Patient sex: M
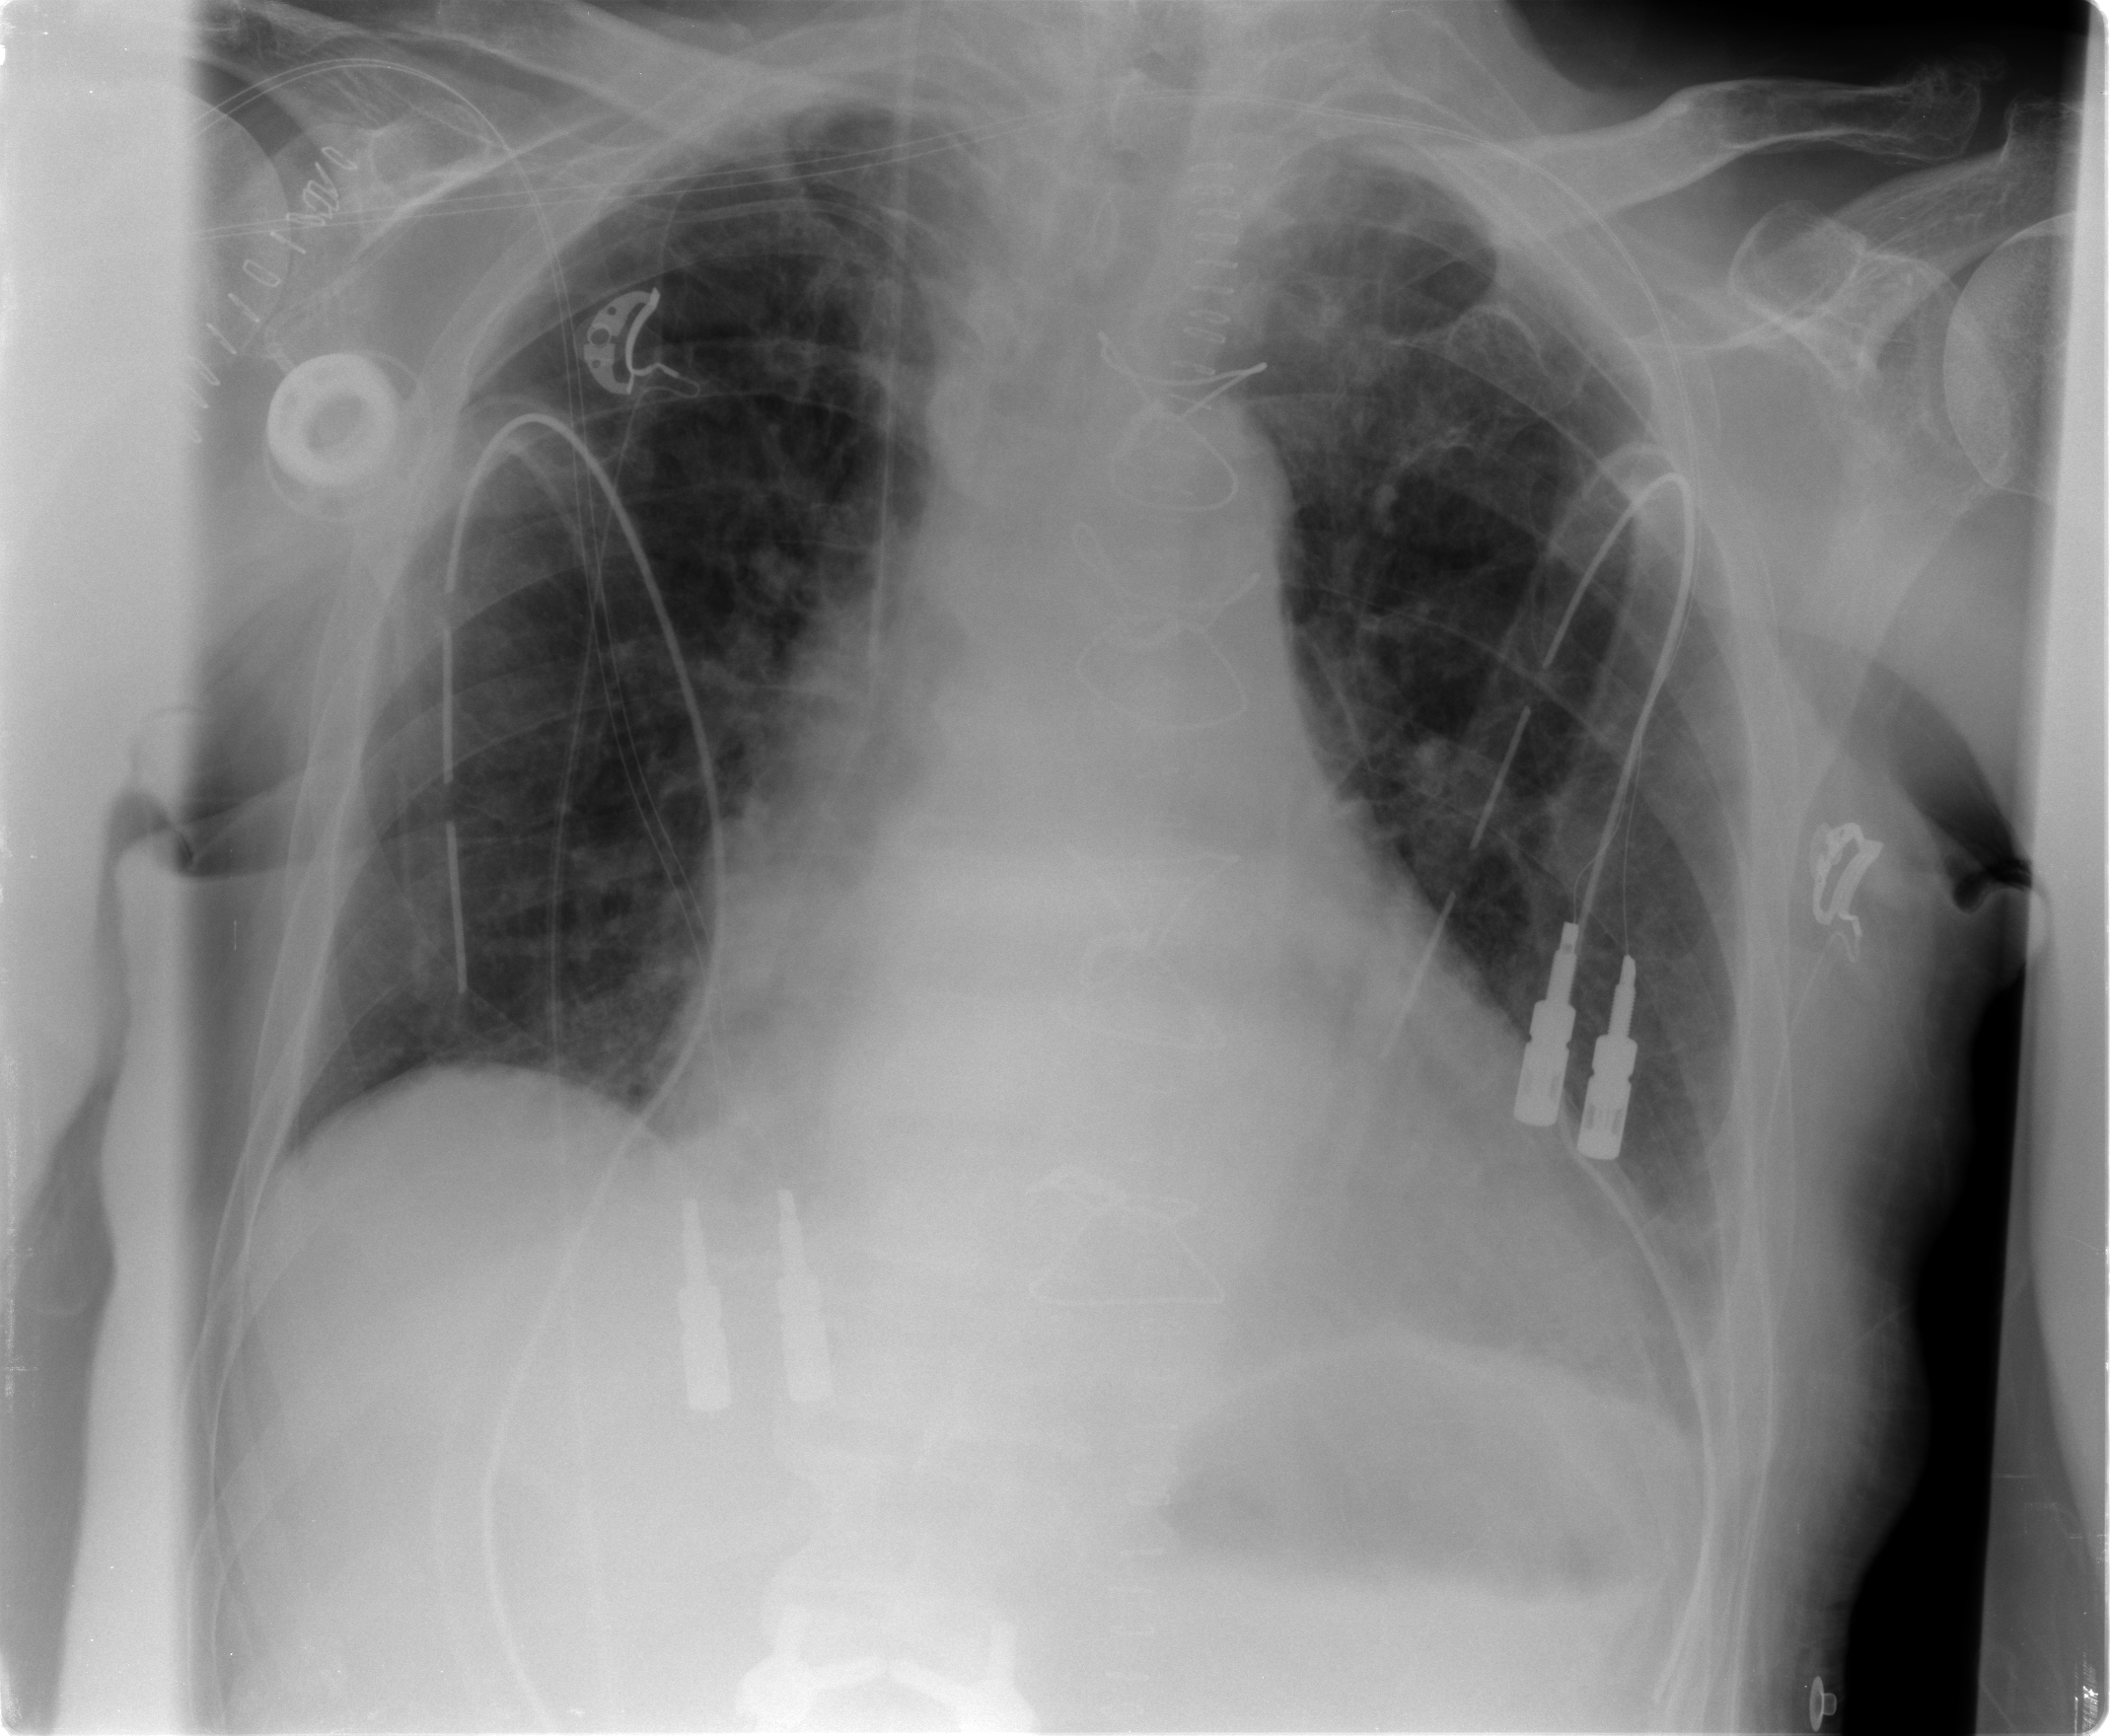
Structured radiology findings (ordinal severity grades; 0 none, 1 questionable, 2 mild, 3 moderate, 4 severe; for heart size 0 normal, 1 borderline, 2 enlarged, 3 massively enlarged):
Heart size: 2
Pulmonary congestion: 2
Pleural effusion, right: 0
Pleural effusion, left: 1
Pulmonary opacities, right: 0
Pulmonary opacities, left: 0
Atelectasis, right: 2
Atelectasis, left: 2